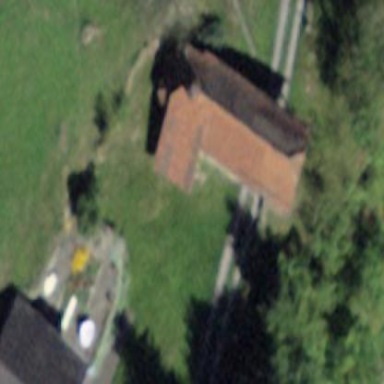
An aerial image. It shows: Chapel building.